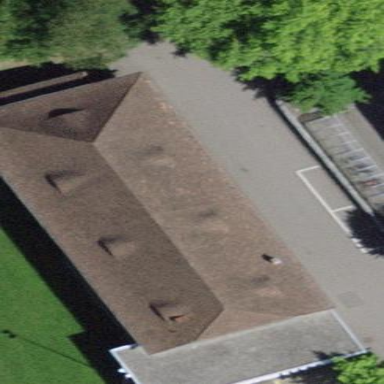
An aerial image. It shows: School building.